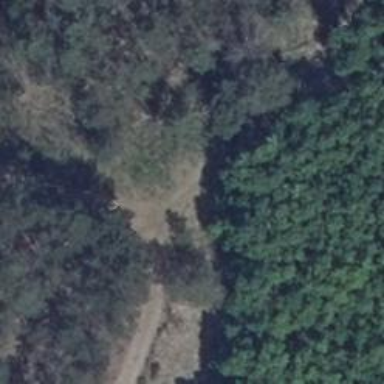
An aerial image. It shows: Hunting stand.